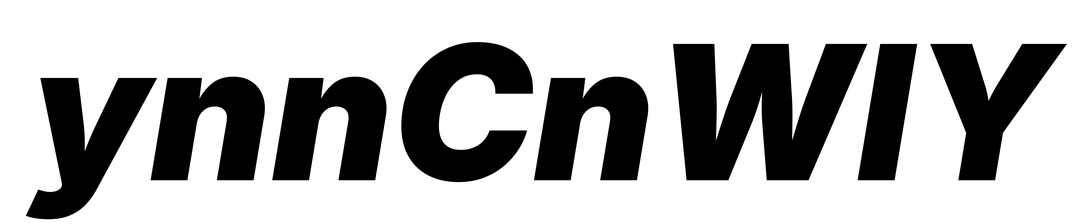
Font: Inter-Italic_Black_Italic